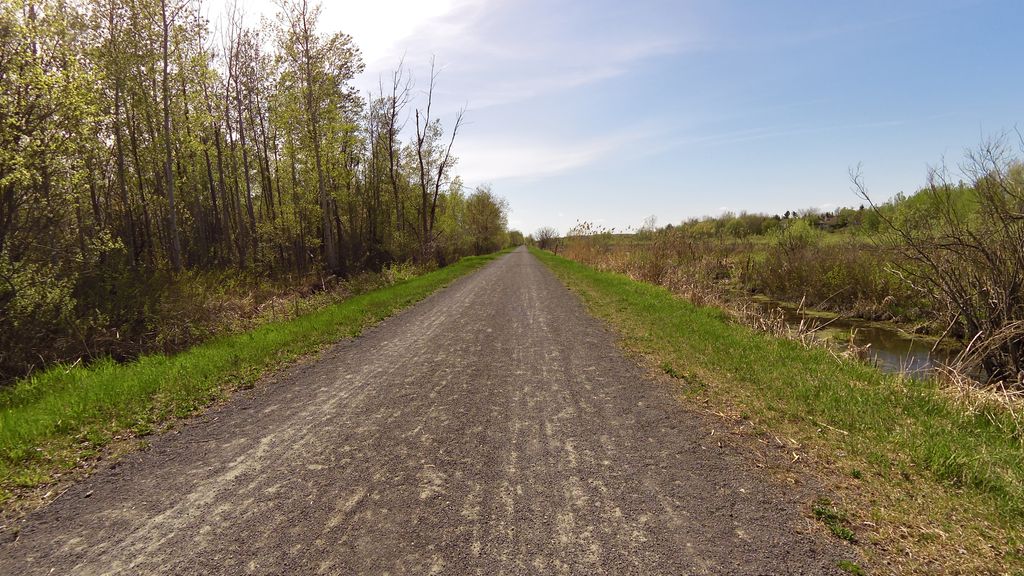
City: ottawa-gatineau